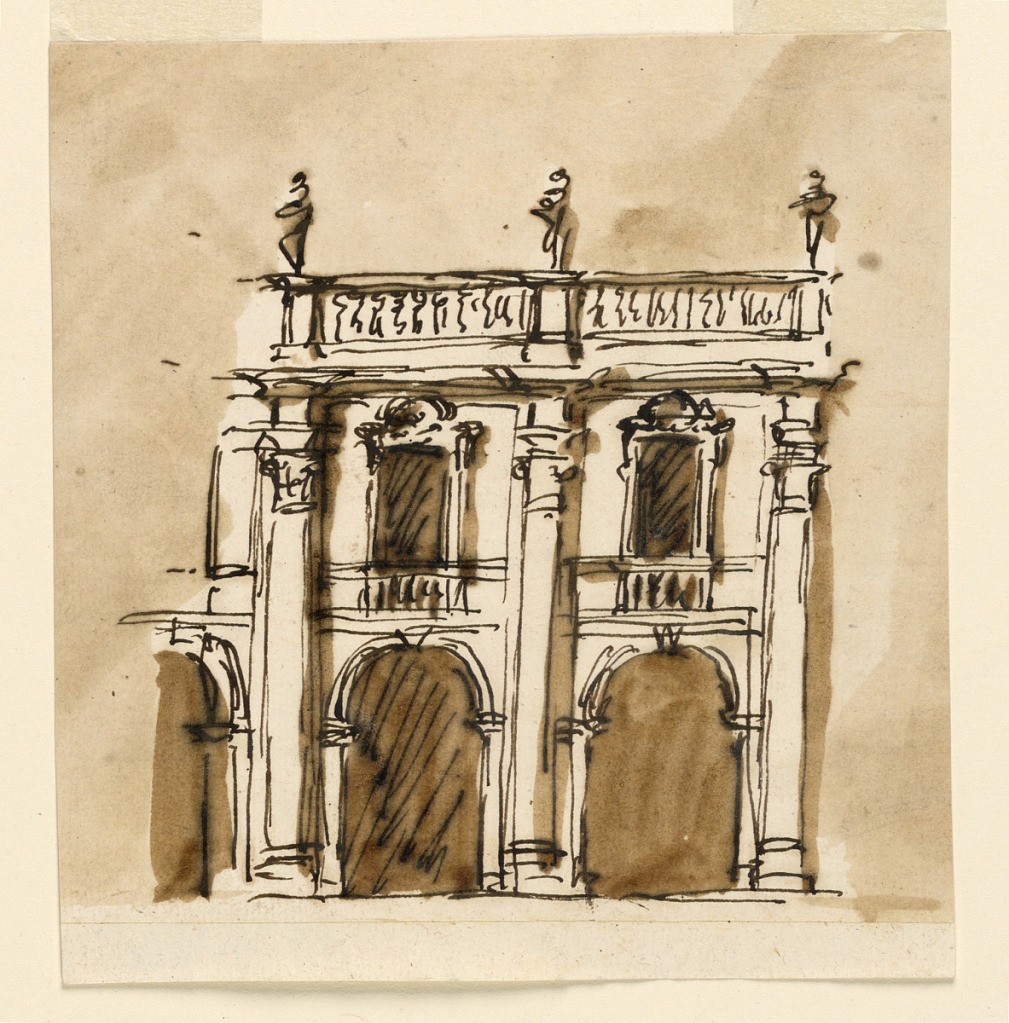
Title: Exterior Elevation of a House
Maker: Giuseppe Barberi, Italian, 1746–1809
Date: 1746–1809
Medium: Pen and brown ink, brush and brown wash on off-white laid paper, lined
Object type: Drawing
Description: Exterior Elevation of a House.